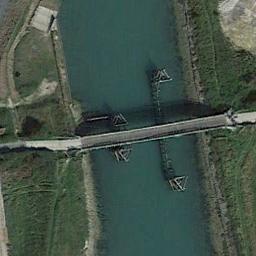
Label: bridge